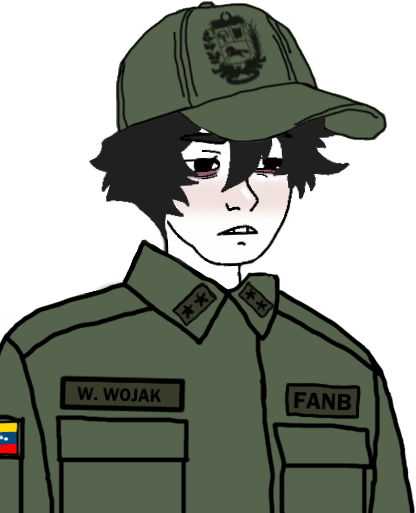
Label: 5_Twinkjak